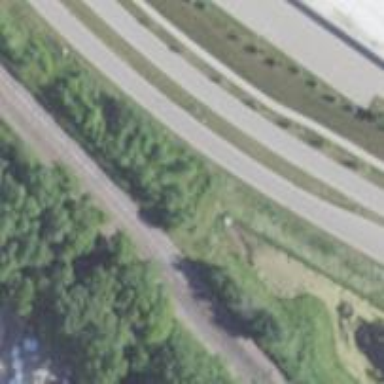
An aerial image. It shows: Disused railway siding.